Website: apple
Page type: customer-info-address
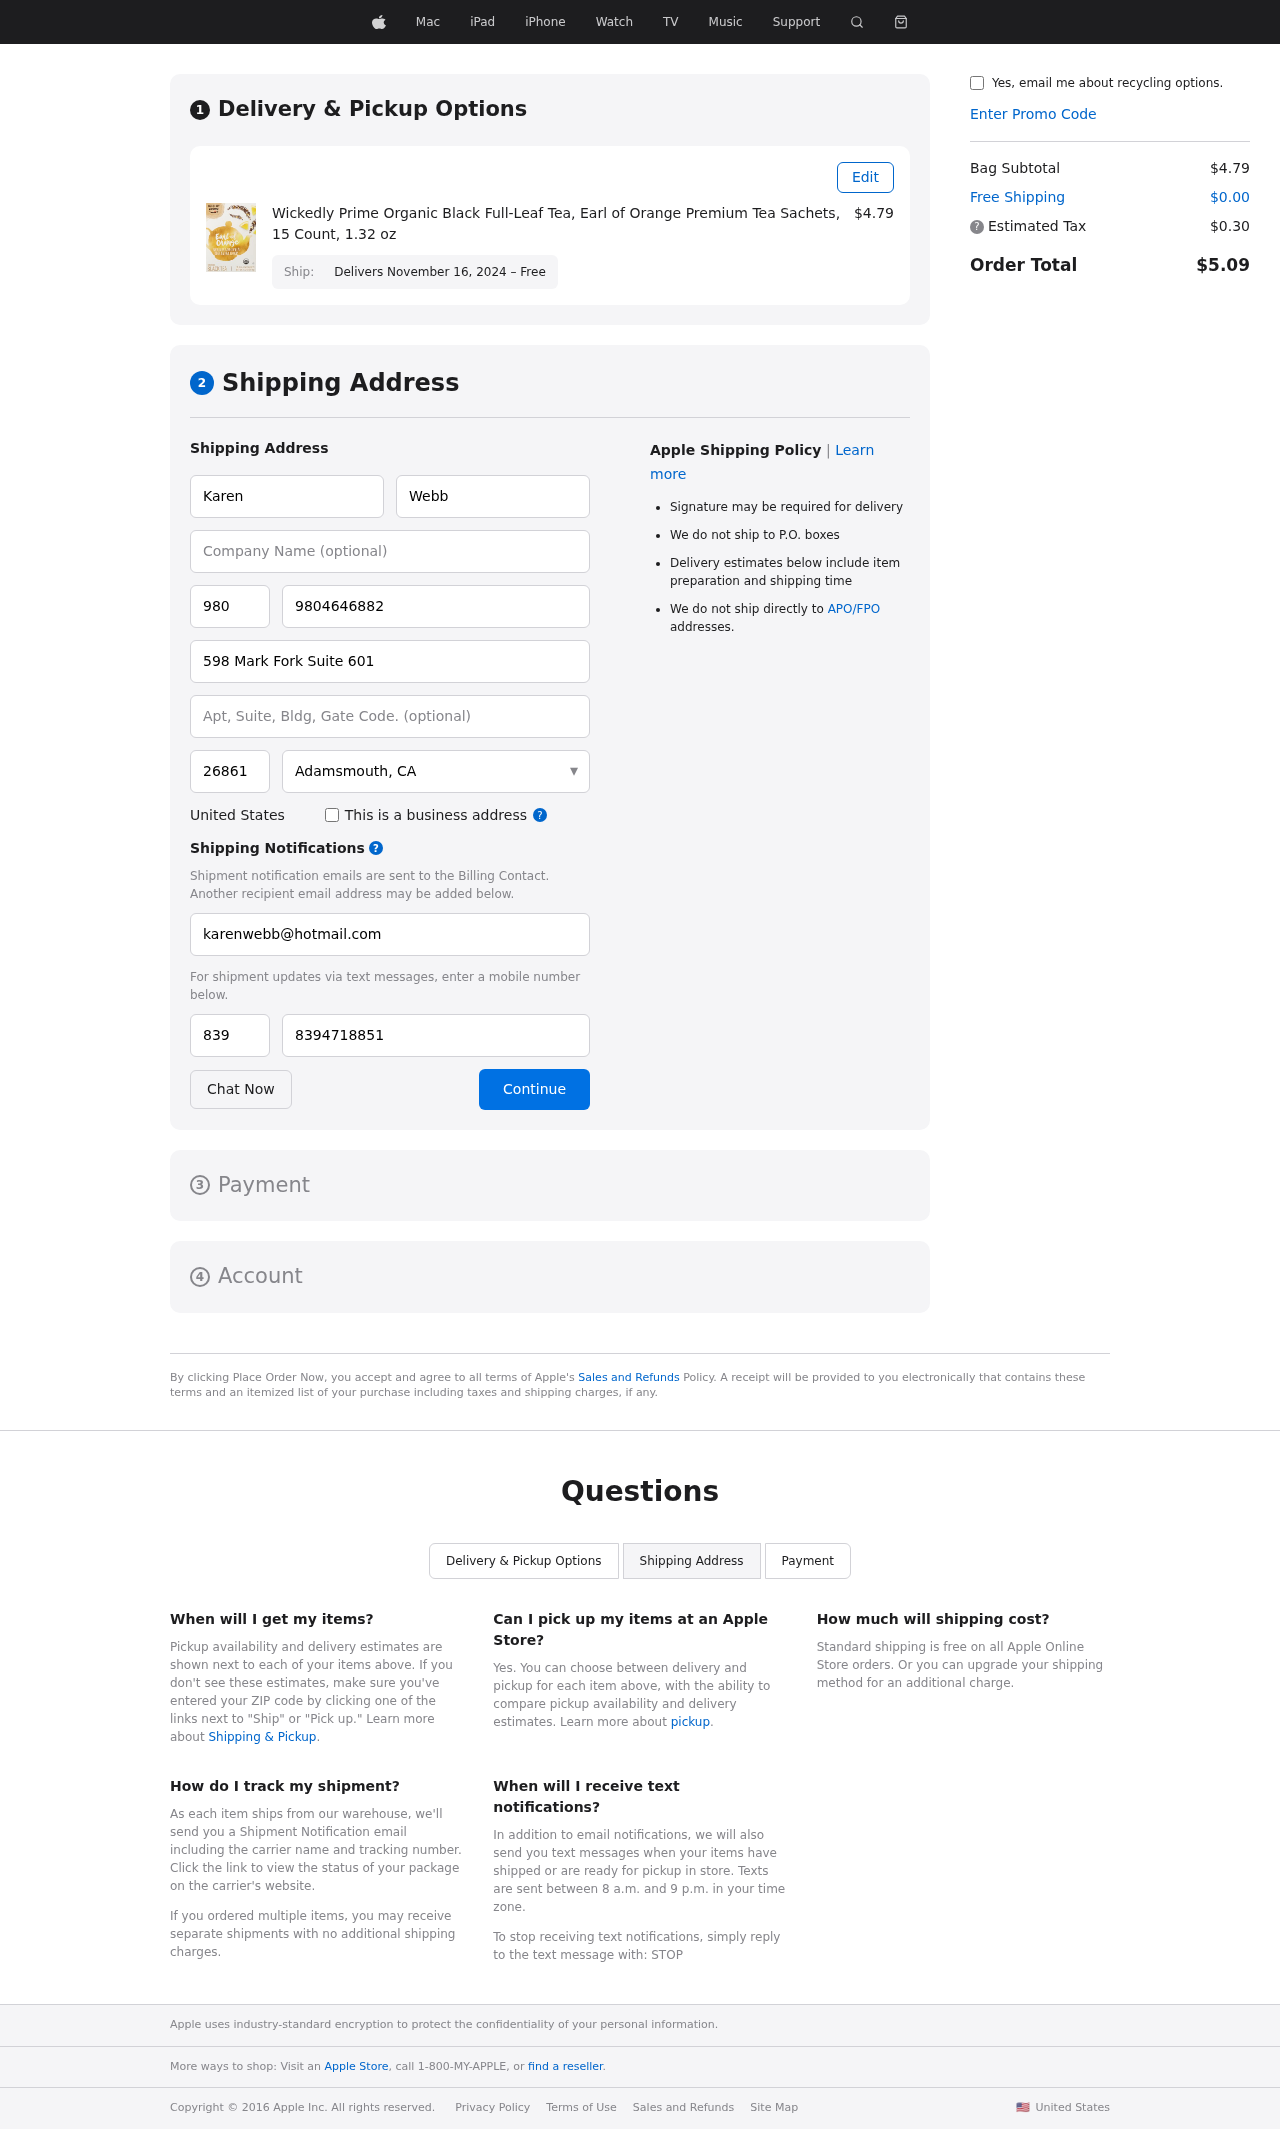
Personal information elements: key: PII_CITY_STATE
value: Adamsmouth, CA
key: PII_COUNTRY
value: United States
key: PII_EMAIL
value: karenwebb@hotmail.com
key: PII_FIRSTNAME
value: Karen
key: PII_LASTNAME
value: Webb
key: PII_PHONE
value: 9804646882
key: PII_PHONE_ALT
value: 8394718851
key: PII_PHONE_ALT_AREA
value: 839
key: PII_PHONE_AREA
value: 980
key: PII_POSTCODE
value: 26861
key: PII_STREET
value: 598 Mark Fork Suite 601
Product elements: key: PRODUCT1_NAME
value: Wickedly Prime Organic Black Full-Leaf Tea, Earl of Orange Premium Tea Sachets, 15 Count, 1.32 oz
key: PRODUCT1_PRICE
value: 4.79
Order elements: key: ORDER_DELIVERY_DATE
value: Delivers November 16, 2024 – Free
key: ORDER_SUBTOTAL
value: $4.79
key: ORDER_SHIPPING_COST
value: $0.00
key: ORDER_TAX
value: $0.30
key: ORDER_TOTAL
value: $5.09